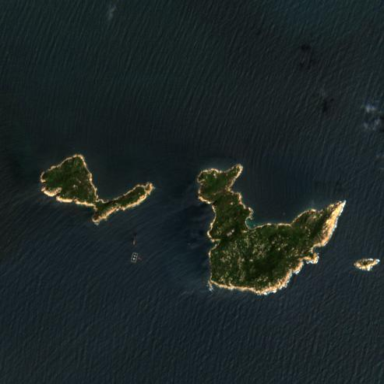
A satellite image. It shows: Island with natural coastline.